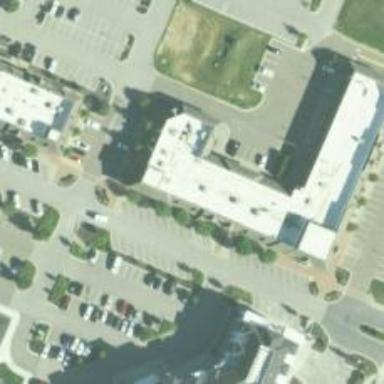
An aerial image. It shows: Healthcare clinic is depicted in the image.